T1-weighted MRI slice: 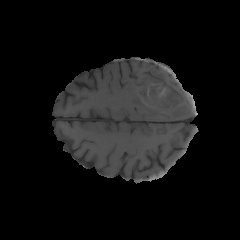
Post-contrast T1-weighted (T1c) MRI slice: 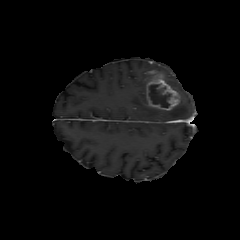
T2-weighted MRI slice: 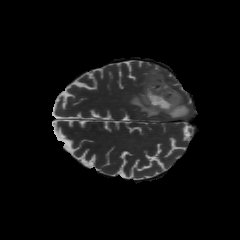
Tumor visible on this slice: yes